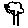
Label: tree